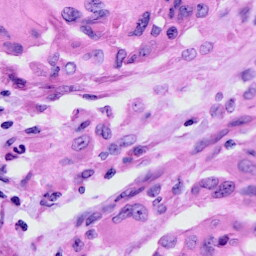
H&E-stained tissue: Cervix